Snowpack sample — Buffalo Mountain, Silverthorne, Colorado, USA (1/25/25, 10:11 AM MST)
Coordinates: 39.6222, -106.1139
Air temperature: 22 °F
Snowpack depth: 110 cm
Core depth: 30 cm
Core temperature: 42.8 °F
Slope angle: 12°, slope face: 102°
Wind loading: high
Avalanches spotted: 0
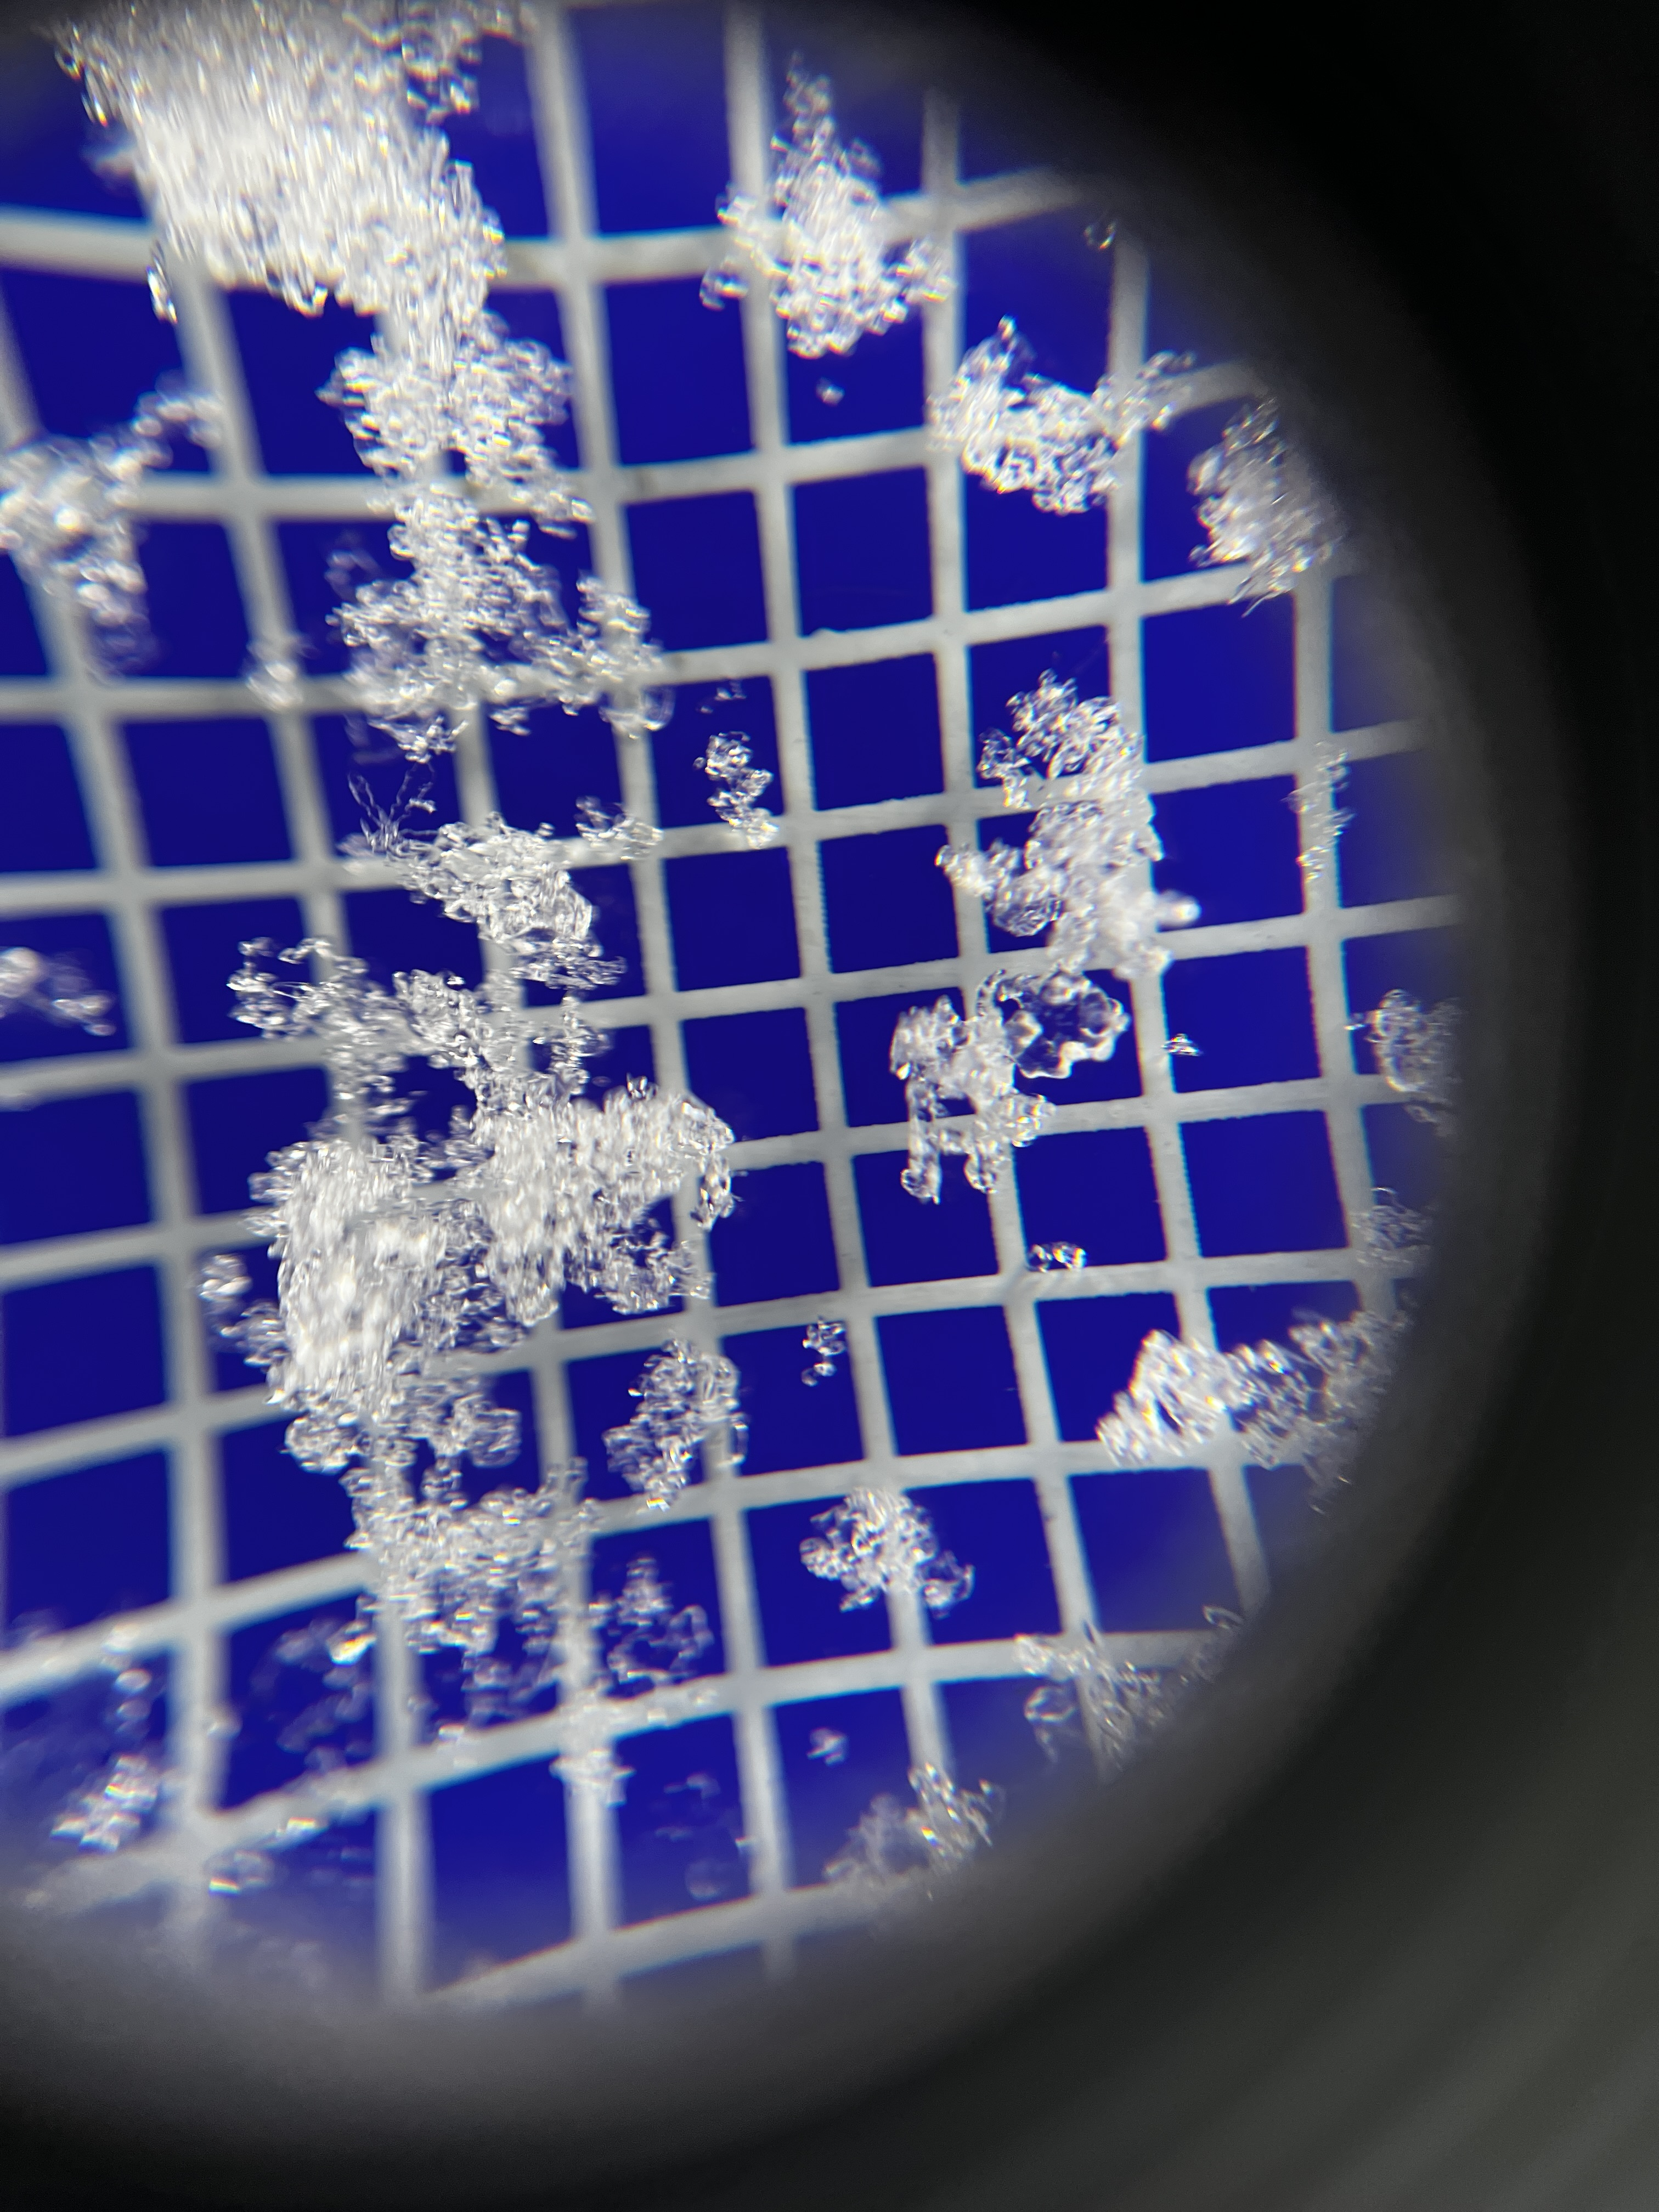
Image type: magnified_profile
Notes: No avalanches nearby, collected on the outskirts of a fire break 15 meters from the treeline, on way to Buffalo and Red Mountain